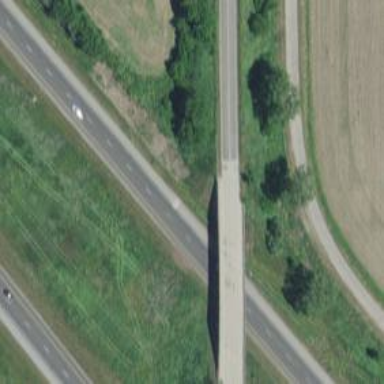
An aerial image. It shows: Asphalt motorway.